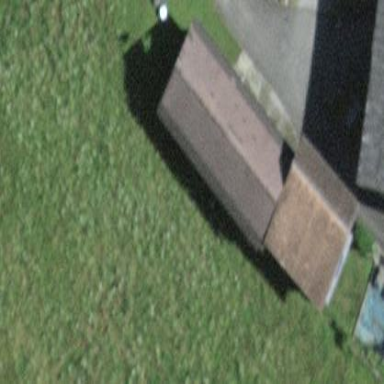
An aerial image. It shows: Shed building.